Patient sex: F
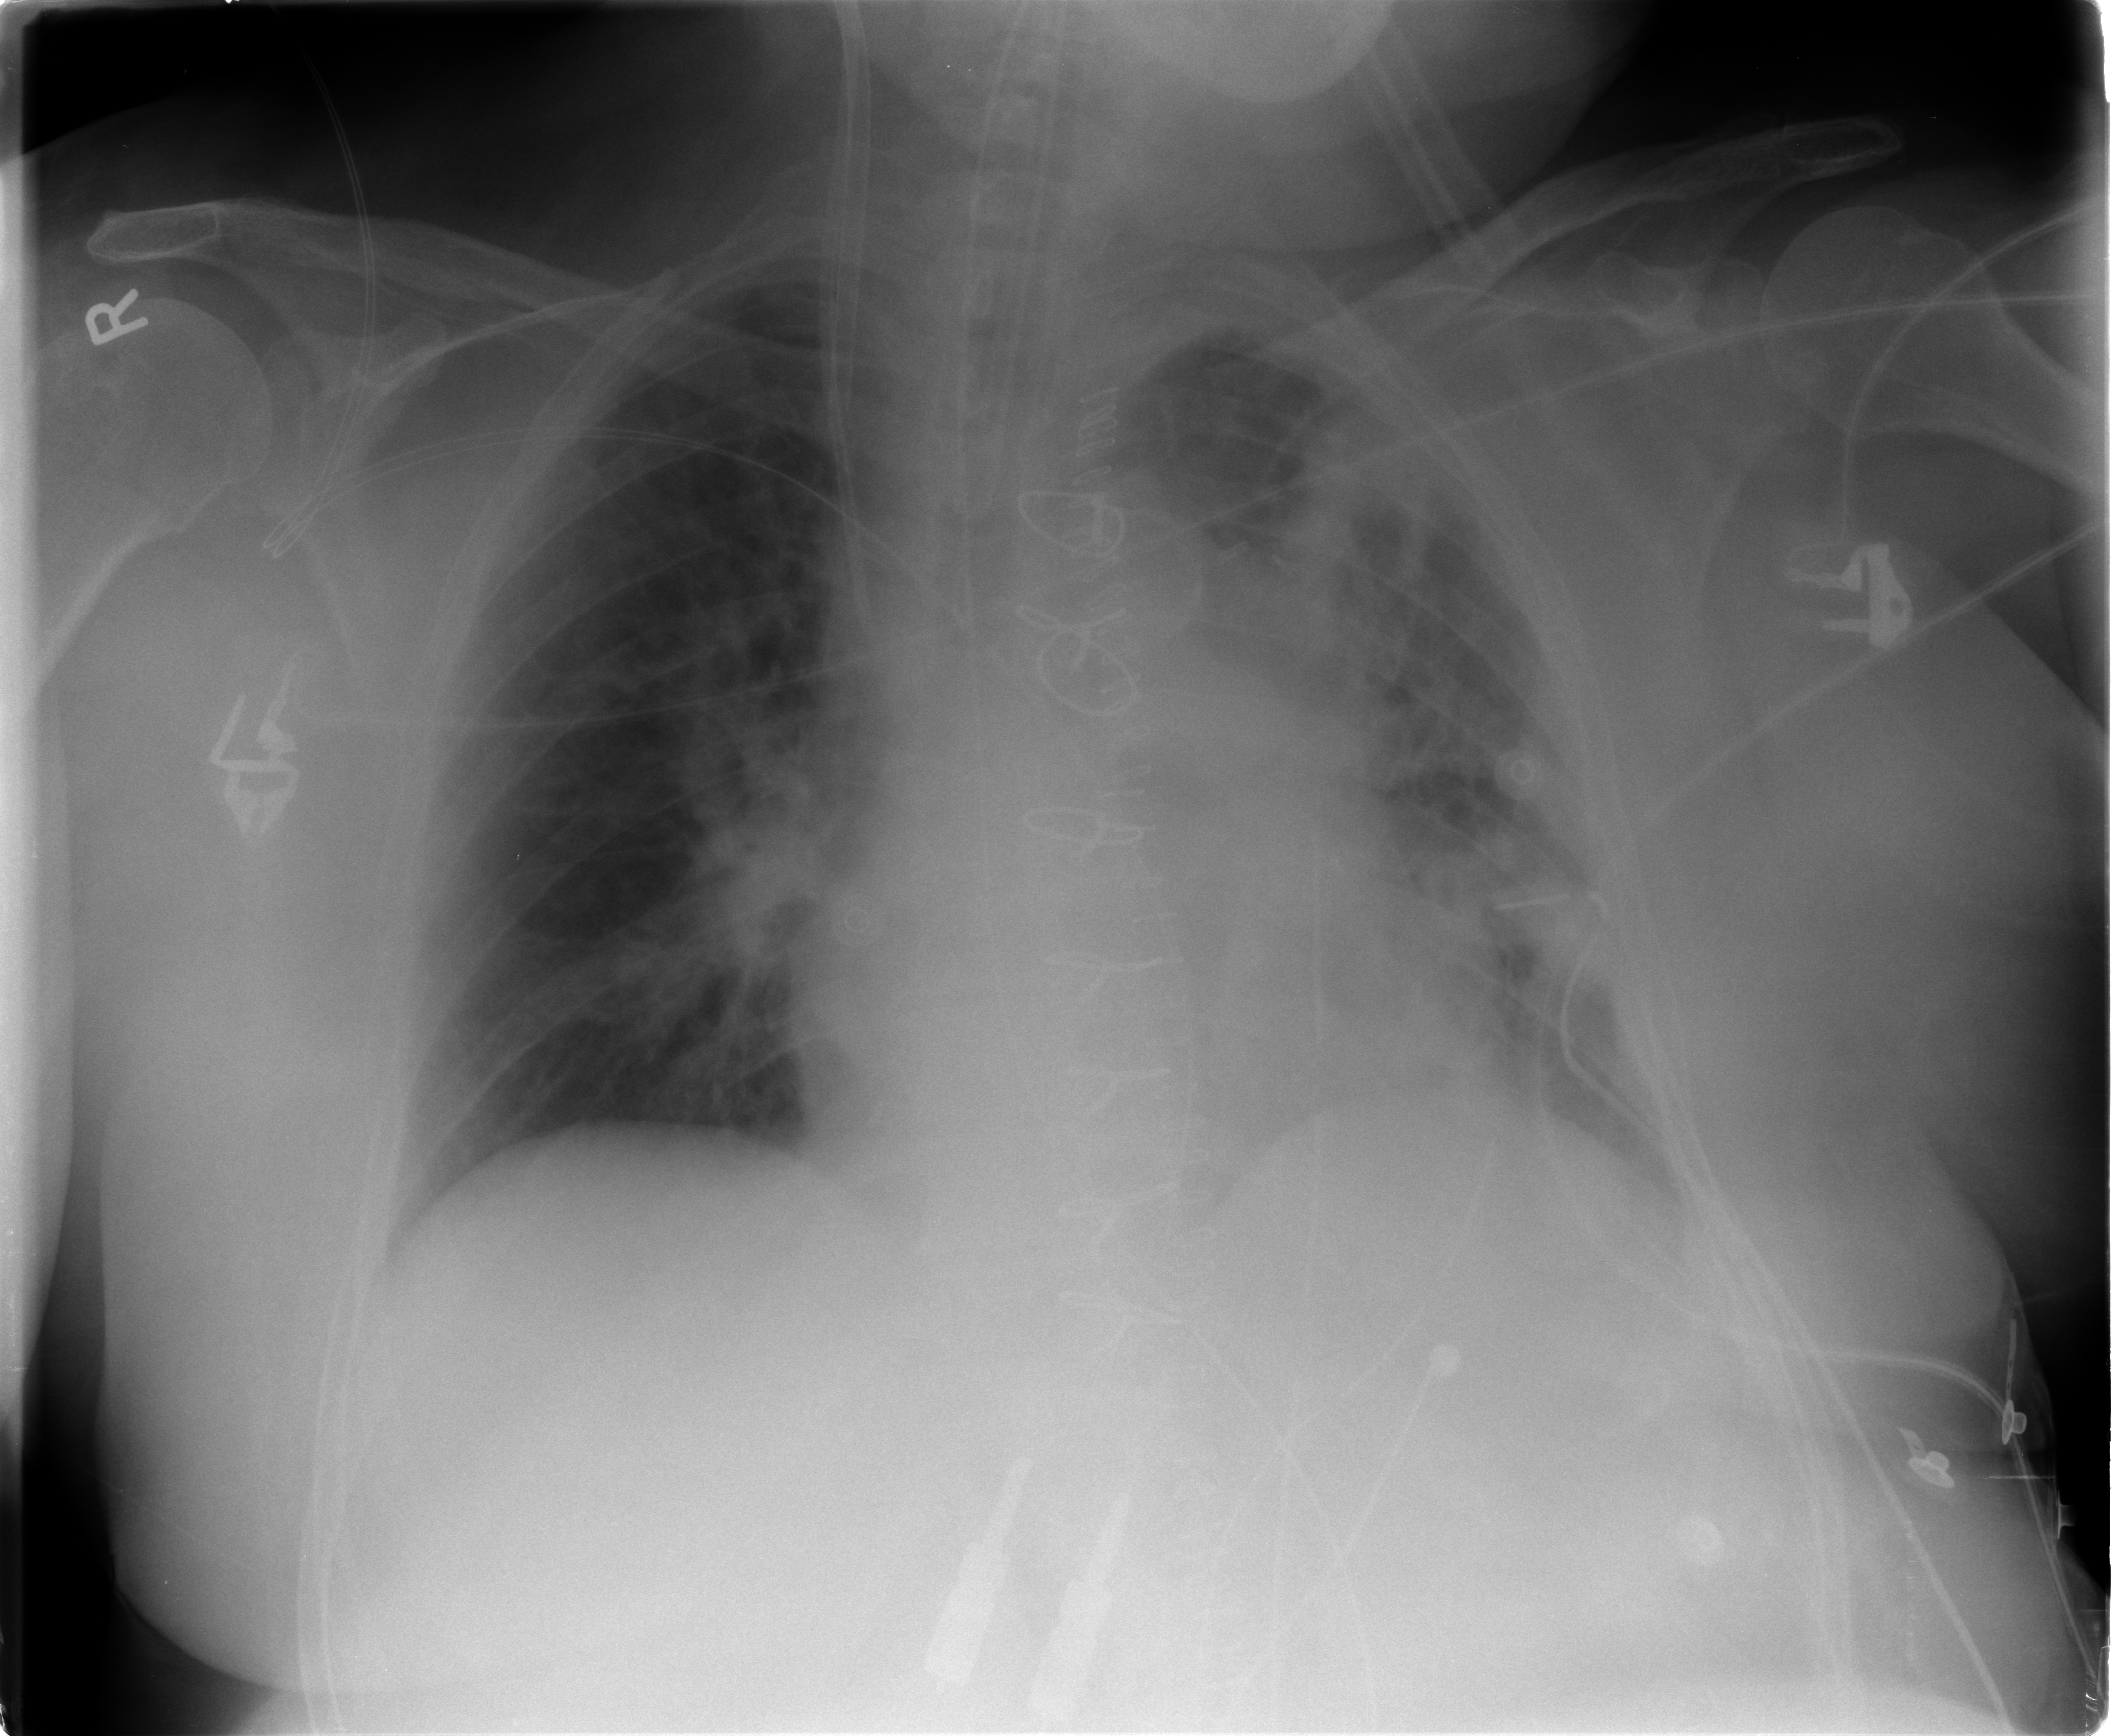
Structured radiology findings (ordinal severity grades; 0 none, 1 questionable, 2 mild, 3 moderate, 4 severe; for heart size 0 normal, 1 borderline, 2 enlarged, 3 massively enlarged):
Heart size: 2
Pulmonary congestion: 2
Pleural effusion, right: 1
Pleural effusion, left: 2
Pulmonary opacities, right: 2
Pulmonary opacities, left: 2
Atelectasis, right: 2
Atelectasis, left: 3